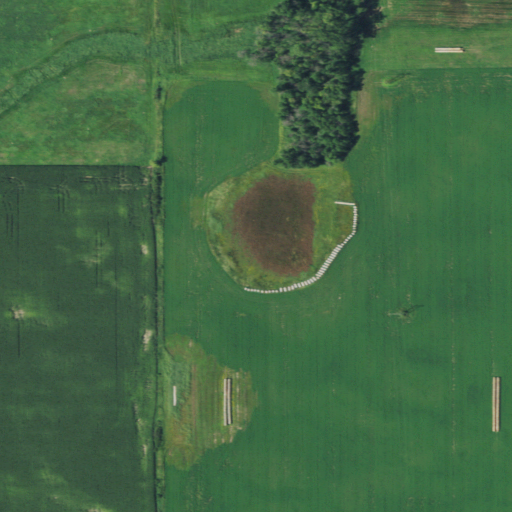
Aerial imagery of valley in South Dakota named Blooming Valley containing cultivated crops, pasture, herbaceous wetlands, deciduous forest, and woody wetlands